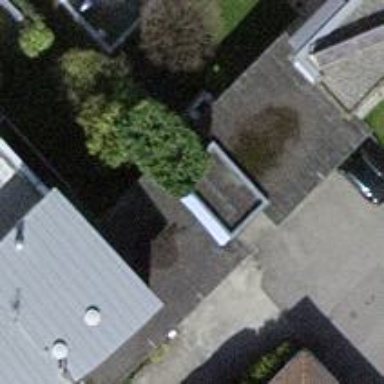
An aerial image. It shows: View of roof of building.